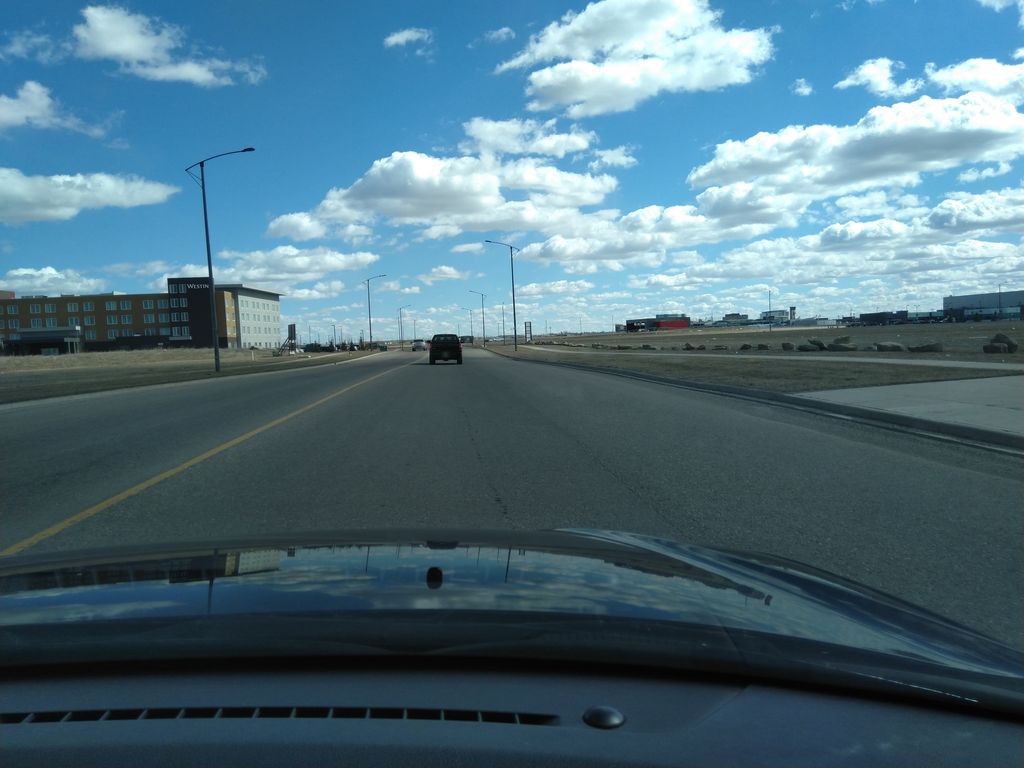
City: calgary